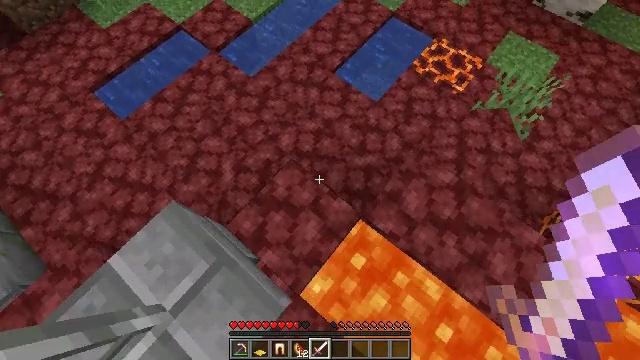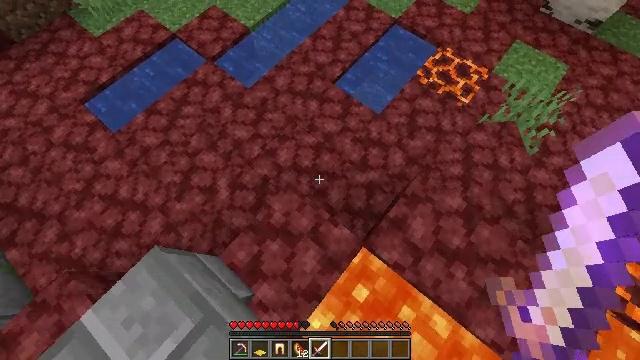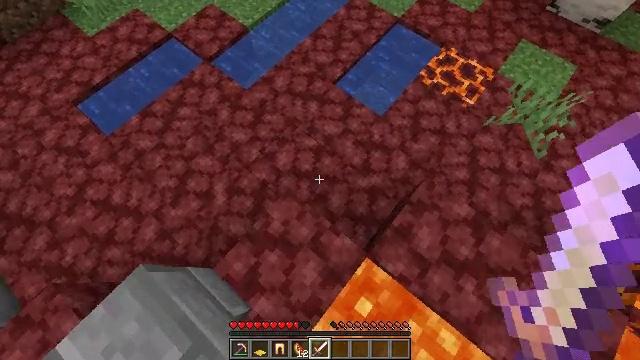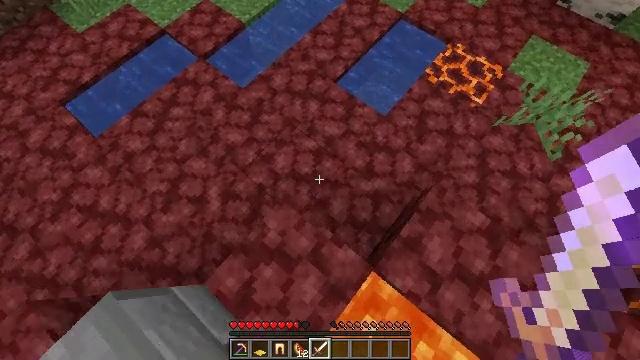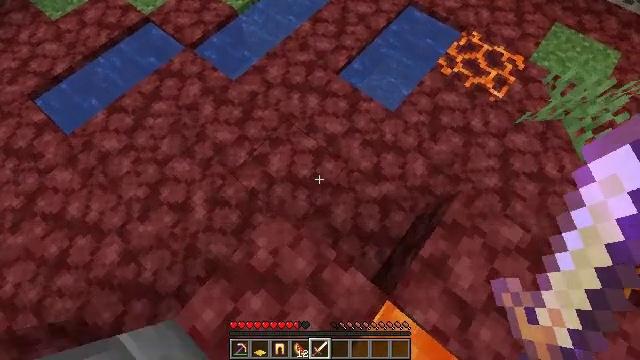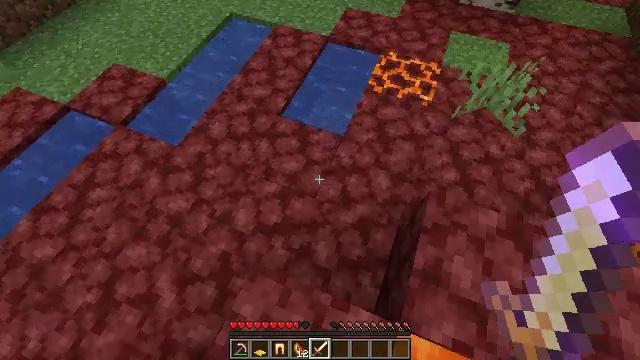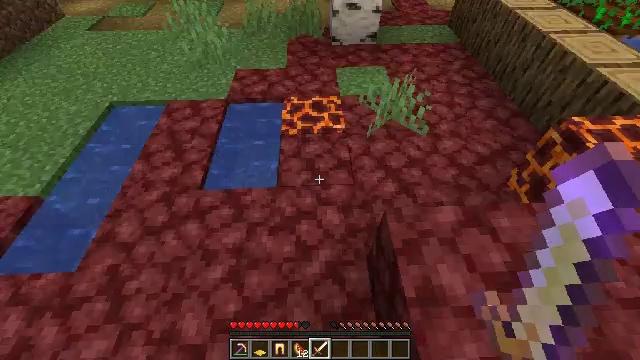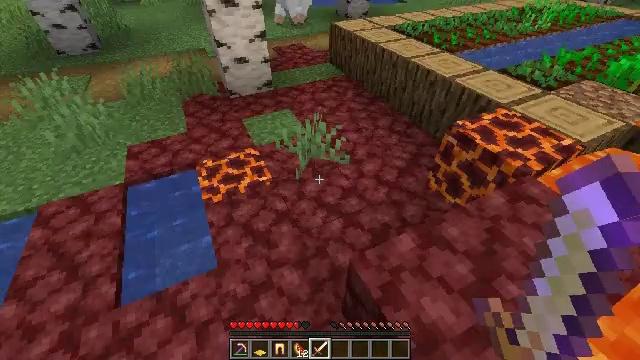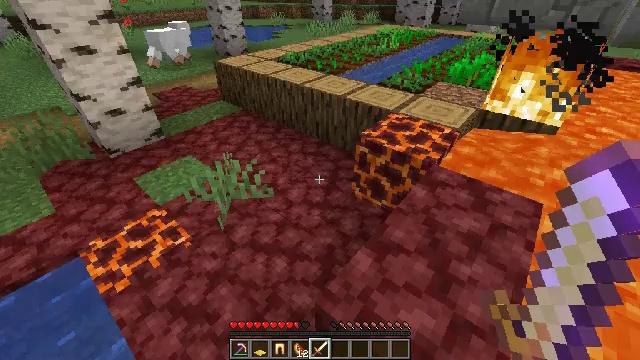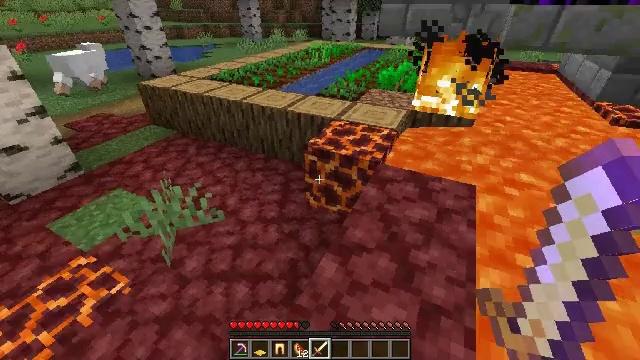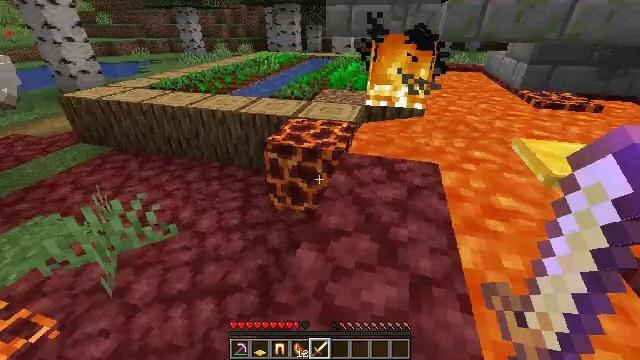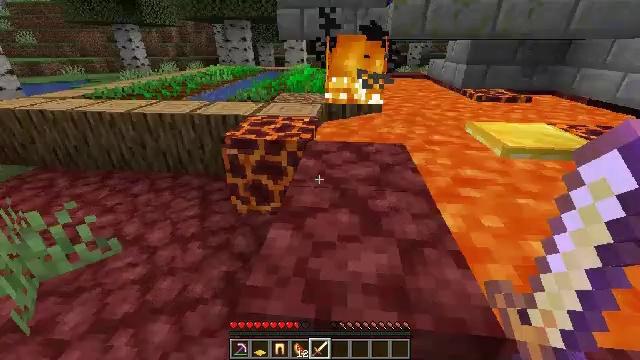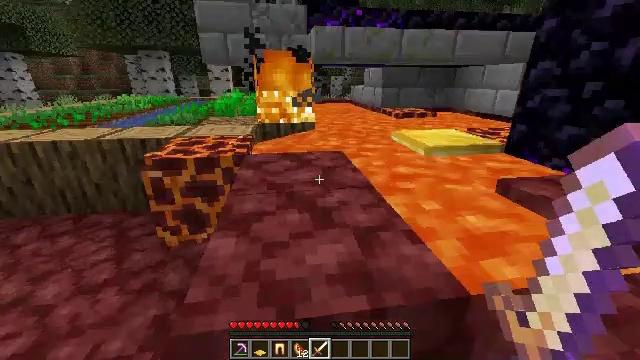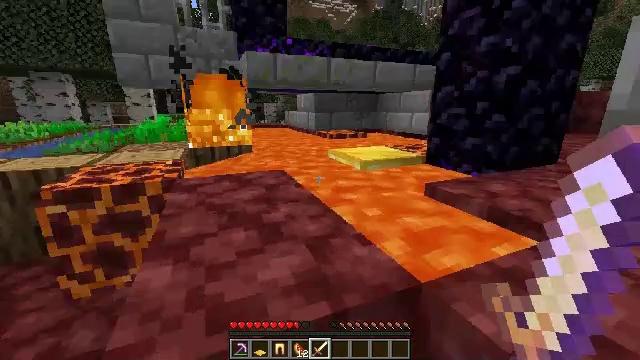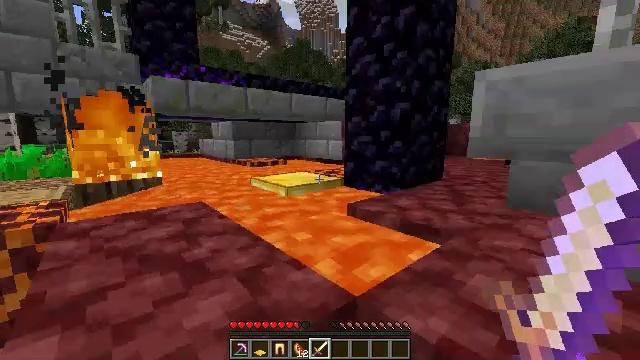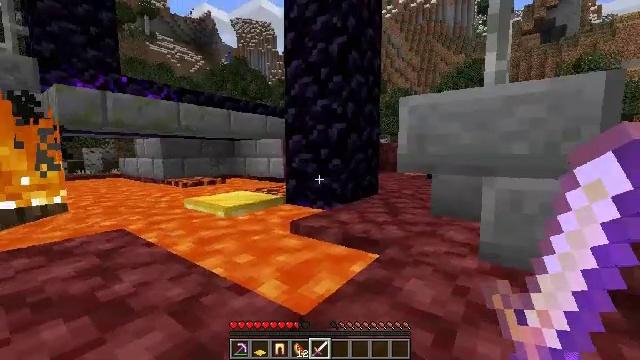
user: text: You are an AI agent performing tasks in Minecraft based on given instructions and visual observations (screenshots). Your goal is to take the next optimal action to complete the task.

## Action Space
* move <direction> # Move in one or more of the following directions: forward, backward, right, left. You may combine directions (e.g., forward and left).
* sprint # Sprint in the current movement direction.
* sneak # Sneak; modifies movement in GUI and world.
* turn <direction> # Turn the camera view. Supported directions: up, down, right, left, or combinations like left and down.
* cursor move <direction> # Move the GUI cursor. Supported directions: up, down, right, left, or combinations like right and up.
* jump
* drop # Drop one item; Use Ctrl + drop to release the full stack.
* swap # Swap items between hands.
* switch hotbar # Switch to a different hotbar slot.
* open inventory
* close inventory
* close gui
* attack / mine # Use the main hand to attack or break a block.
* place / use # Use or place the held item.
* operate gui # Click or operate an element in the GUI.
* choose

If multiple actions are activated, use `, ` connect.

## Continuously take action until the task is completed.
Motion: motion action
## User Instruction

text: Break the green carpet for reuse.
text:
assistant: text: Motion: move forward
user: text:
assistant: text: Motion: move forward
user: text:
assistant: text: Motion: move forward
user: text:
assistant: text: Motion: move forward
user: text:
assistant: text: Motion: move forward, turn right and up
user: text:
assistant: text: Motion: move forward, turn right and up
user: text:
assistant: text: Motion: move forward, turn right and up
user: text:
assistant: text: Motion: turn right and up
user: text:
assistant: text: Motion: turn right and up
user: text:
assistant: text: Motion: turn right and up
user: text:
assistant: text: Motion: turn right and up
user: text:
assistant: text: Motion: turn right and up
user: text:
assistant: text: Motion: turn right and up
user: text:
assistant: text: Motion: turn right and up
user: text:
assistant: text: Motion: turn right and up
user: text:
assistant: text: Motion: turn right
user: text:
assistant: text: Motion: turn right and down
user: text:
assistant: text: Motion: turn right and up
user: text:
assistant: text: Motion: turn right and up
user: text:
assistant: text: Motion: turn right and up
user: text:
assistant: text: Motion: turn left and up
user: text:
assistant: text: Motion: turn left and up
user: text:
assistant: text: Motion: turn left and up
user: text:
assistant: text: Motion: no_op
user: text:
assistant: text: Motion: turn left and up
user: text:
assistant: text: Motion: turn left and up
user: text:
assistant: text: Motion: turn left and up
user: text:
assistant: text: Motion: turn left
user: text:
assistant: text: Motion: turn left and down
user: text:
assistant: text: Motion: turn left and down